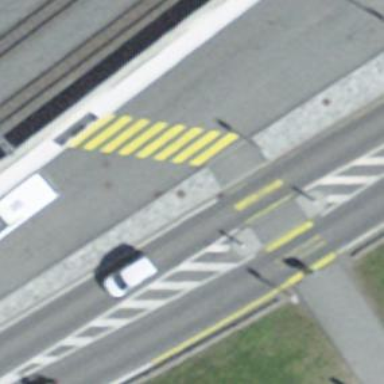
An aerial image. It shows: Marked asphalt footway with crossing markings.